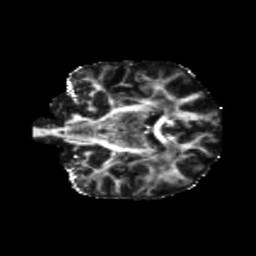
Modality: FA
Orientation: coronal
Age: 62
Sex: female
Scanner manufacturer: siemens
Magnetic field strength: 3 T
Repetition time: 5.25 s
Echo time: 0.08 s